Field crop: maize
Growth stage: 2
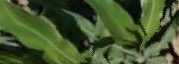
Species: maize